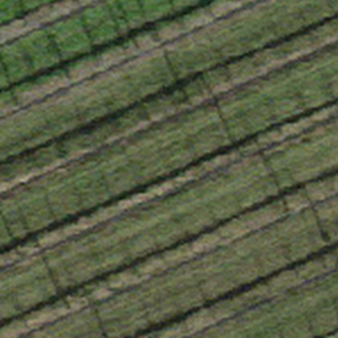
Label: other